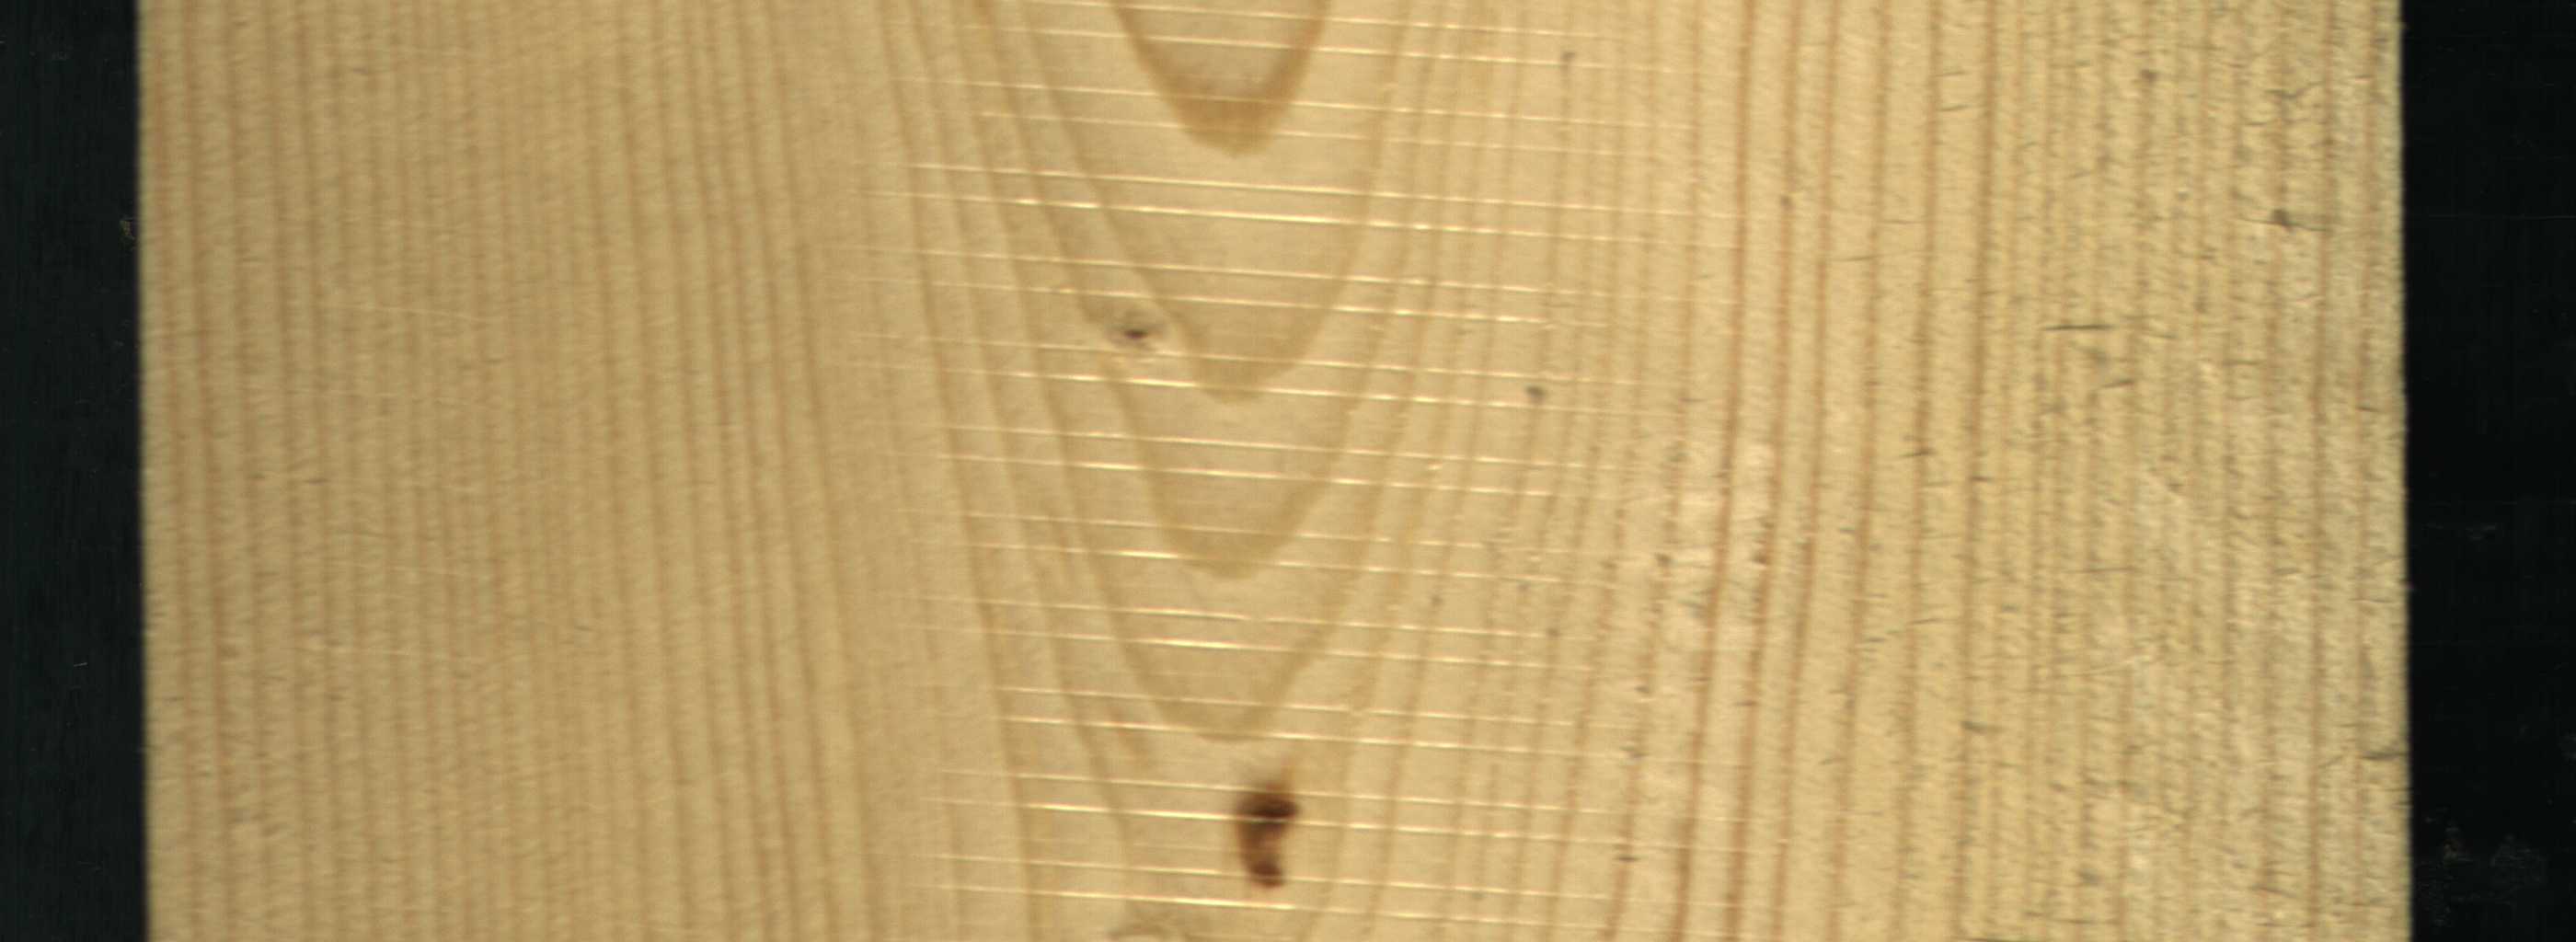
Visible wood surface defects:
resin
Live_Knot